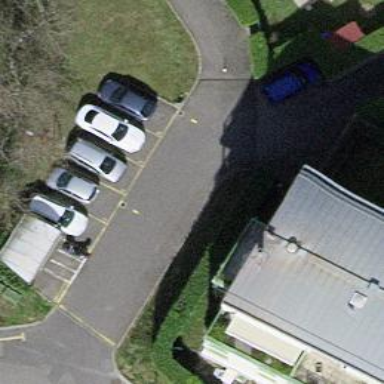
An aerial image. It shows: Road serving as parking aisle.